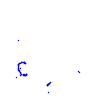
Particle: kaon